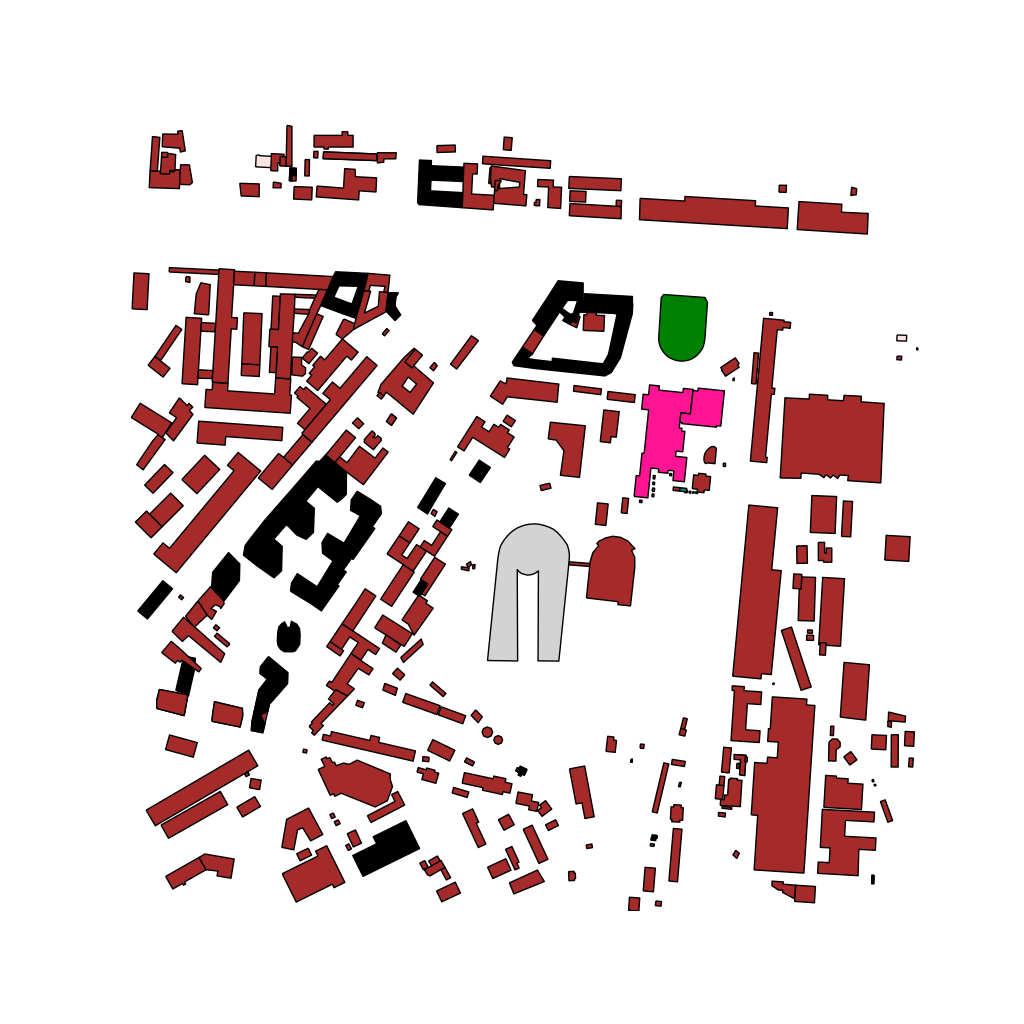
Tags: overhead vector_map, business, industrial, recreation, residential, special, historical, modern, soviet, high_rise, individual_rise, low_rise, medium_rise, density_1, Bakery, Building, Facility, Gas, Museum, Park, Rail, 1.0 km²